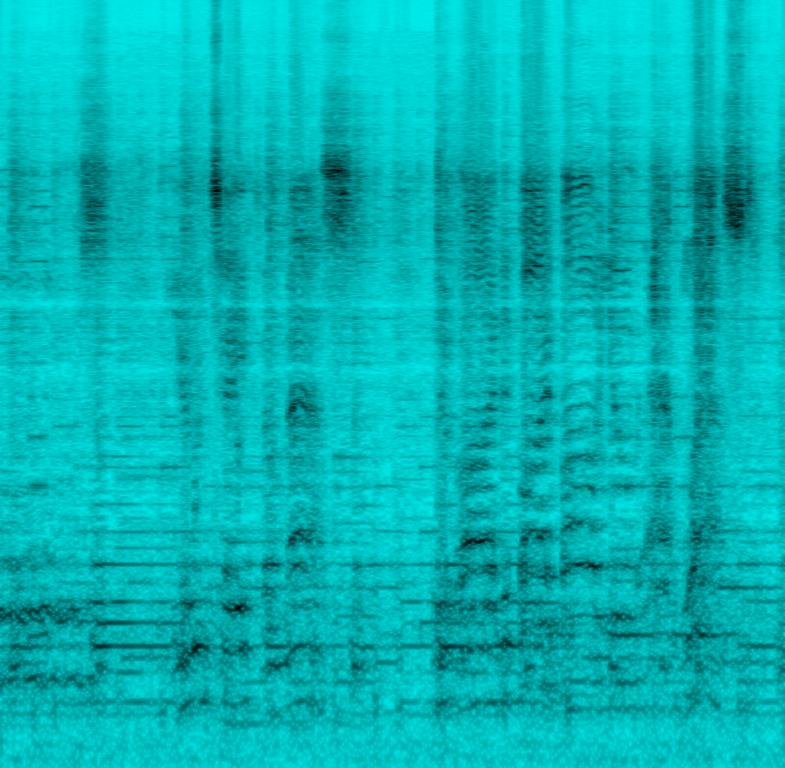
The low quality recording features a kids song that had stretched audio, caused by digital compression, and it consists of chiptune vocal singing over groovy piano chords. Other elements of the instrumental are barely audible. The sound is almost crushed, but it still sounds happy and fun.